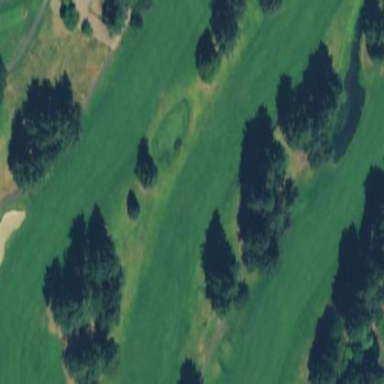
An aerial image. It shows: Golf fairway surrounded by grass.